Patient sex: M
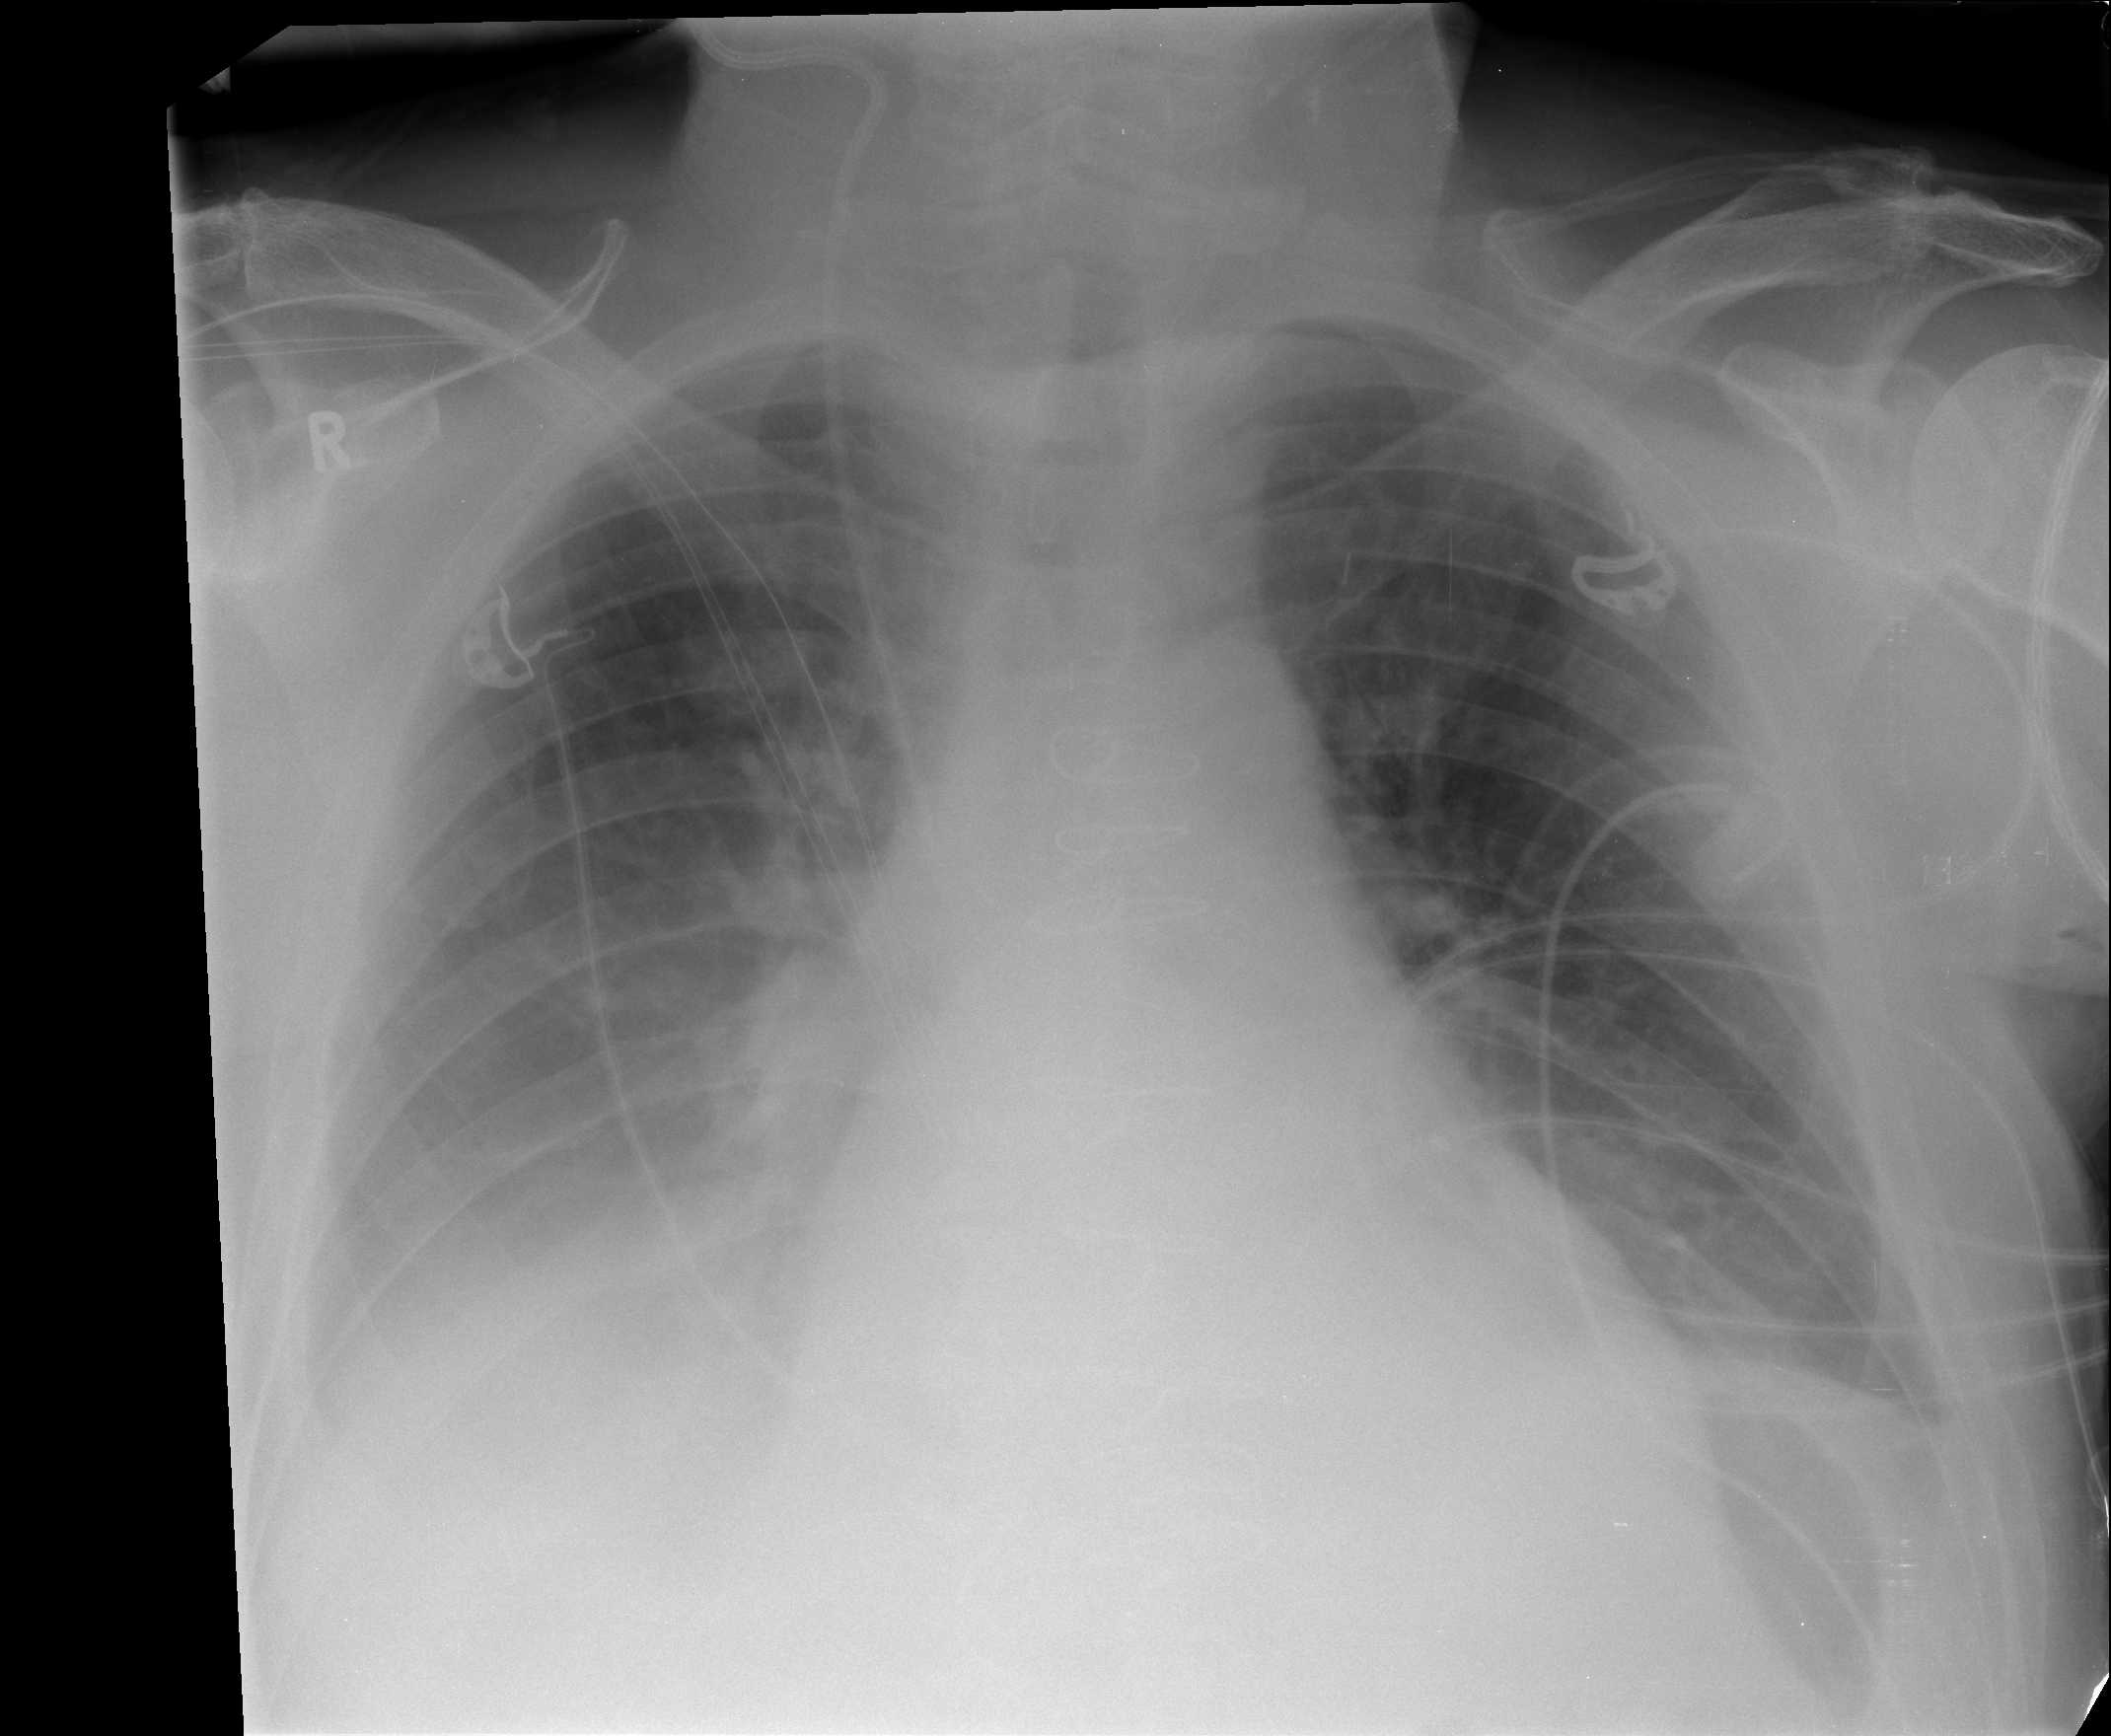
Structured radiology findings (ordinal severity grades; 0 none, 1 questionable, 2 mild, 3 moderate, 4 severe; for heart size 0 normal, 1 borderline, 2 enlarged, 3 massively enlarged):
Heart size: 0
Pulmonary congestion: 0
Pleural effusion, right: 2
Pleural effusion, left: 0
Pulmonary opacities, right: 0
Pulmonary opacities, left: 0
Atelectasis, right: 2
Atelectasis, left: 0